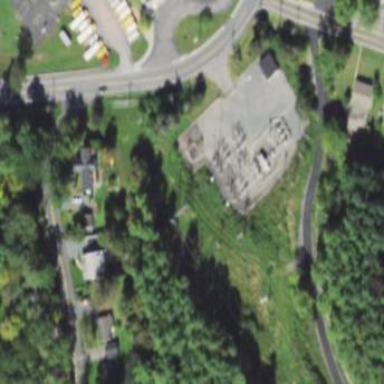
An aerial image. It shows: Outdoor distribution power substation.